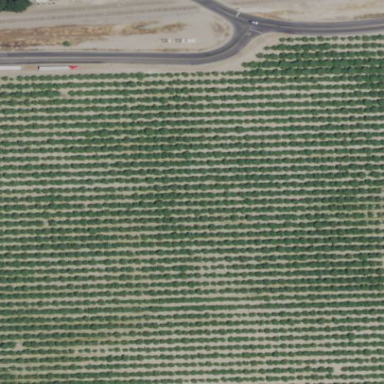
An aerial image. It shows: Vineyard.